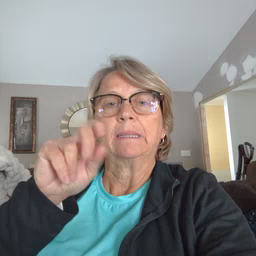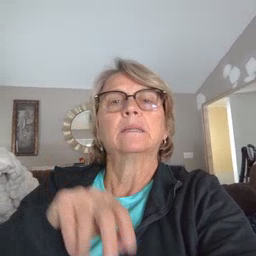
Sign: mitten